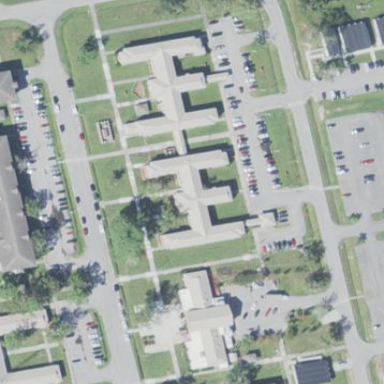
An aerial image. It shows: Building.